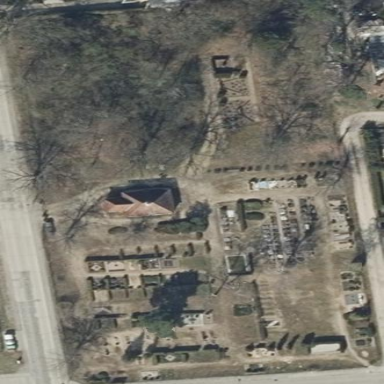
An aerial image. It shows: Cemetery.